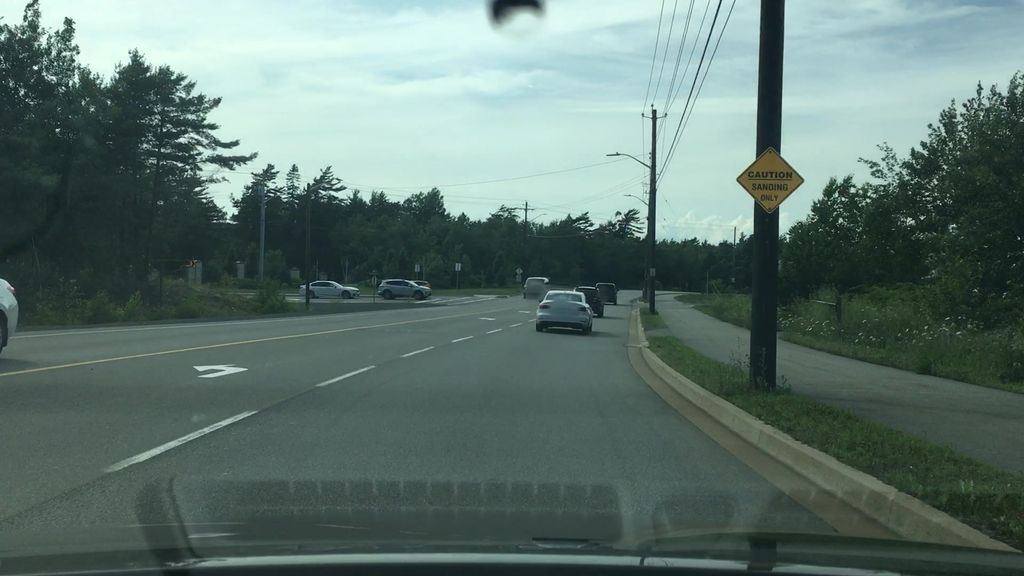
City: halifax